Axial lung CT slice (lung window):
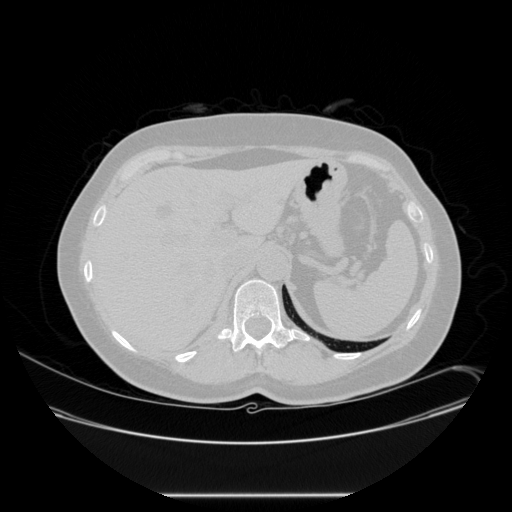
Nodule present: no